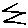
Label: zigzag